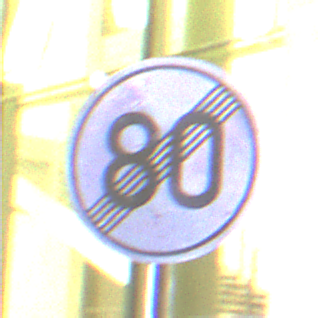
Verkehrszeichen: EndeGeschwindigkeit80
Umgebung: Outdoor, Urban
Tageszeit: Night
Wetter: PartlyCloudy
Licht: Artificial
Jahreszeit: NotSpecified
Kontrast: HighContrast